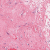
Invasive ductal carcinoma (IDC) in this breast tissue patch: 0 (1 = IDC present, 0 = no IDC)